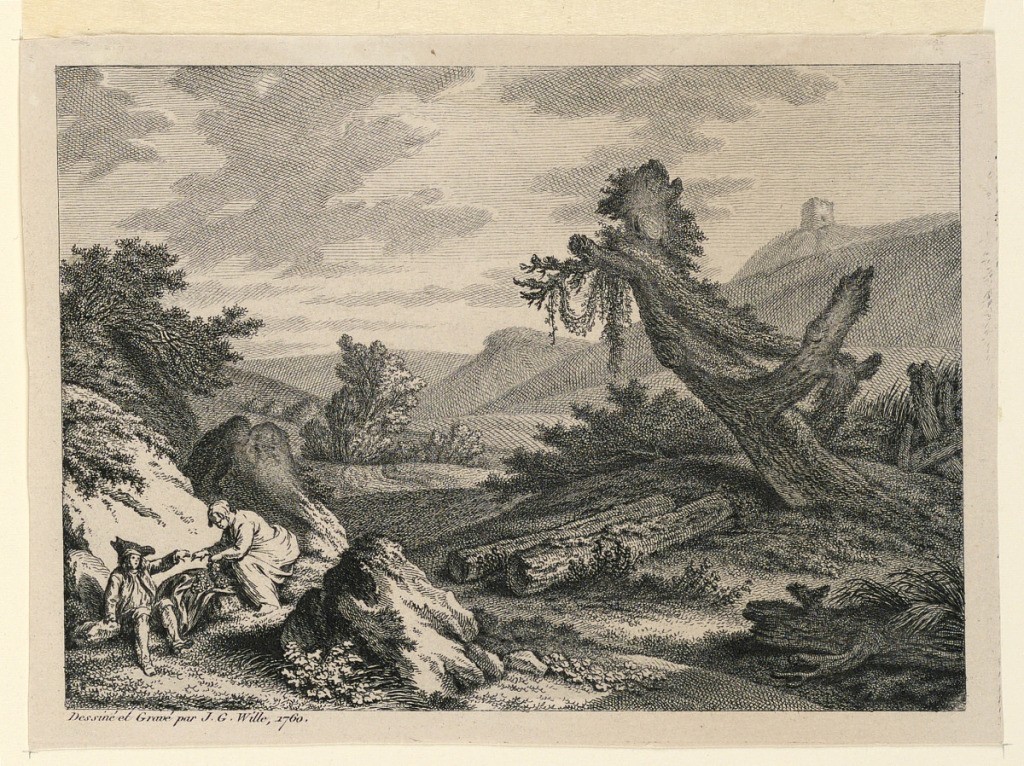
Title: The Picnic
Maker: Johann Georg Wille, German, active France 1715–1808
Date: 1760
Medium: Engraving on paper
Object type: Print
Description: Countryside, a man and woman seated at the left. They are about to eat some grapes. Hills beyond. Below, the artist's name and the date.